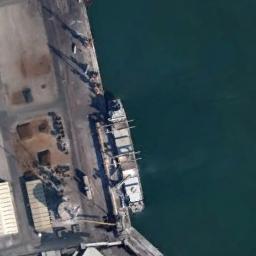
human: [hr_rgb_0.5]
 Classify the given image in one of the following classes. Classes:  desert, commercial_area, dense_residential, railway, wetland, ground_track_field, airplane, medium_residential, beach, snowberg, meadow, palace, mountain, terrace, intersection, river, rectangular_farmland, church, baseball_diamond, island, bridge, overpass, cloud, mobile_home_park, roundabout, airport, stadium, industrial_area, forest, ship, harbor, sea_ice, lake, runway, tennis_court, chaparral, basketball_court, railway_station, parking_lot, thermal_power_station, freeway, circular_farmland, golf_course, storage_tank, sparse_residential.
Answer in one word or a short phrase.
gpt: ship